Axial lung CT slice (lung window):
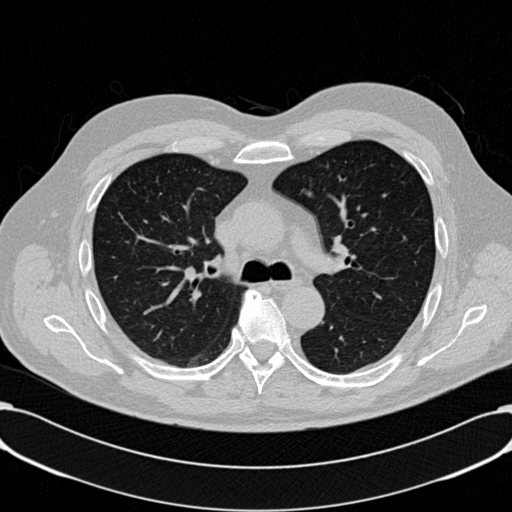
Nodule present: no